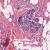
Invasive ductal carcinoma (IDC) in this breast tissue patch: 0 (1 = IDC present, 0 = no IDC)